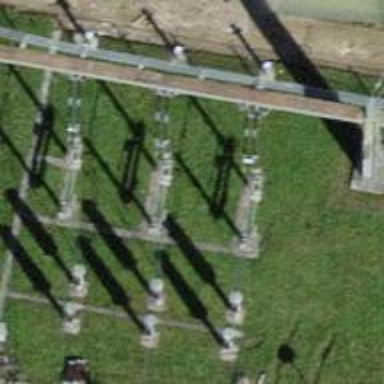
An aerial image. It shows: Power line with three cables.